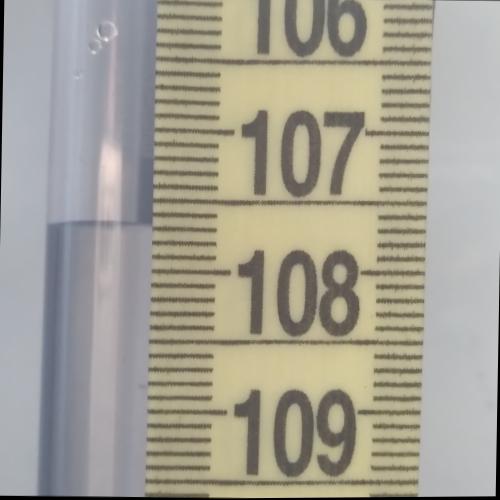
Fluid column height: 107.7 cm